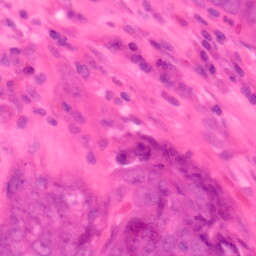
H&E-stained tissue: Colon